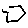
Label: hexagon